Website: apple-inc
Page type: review-order
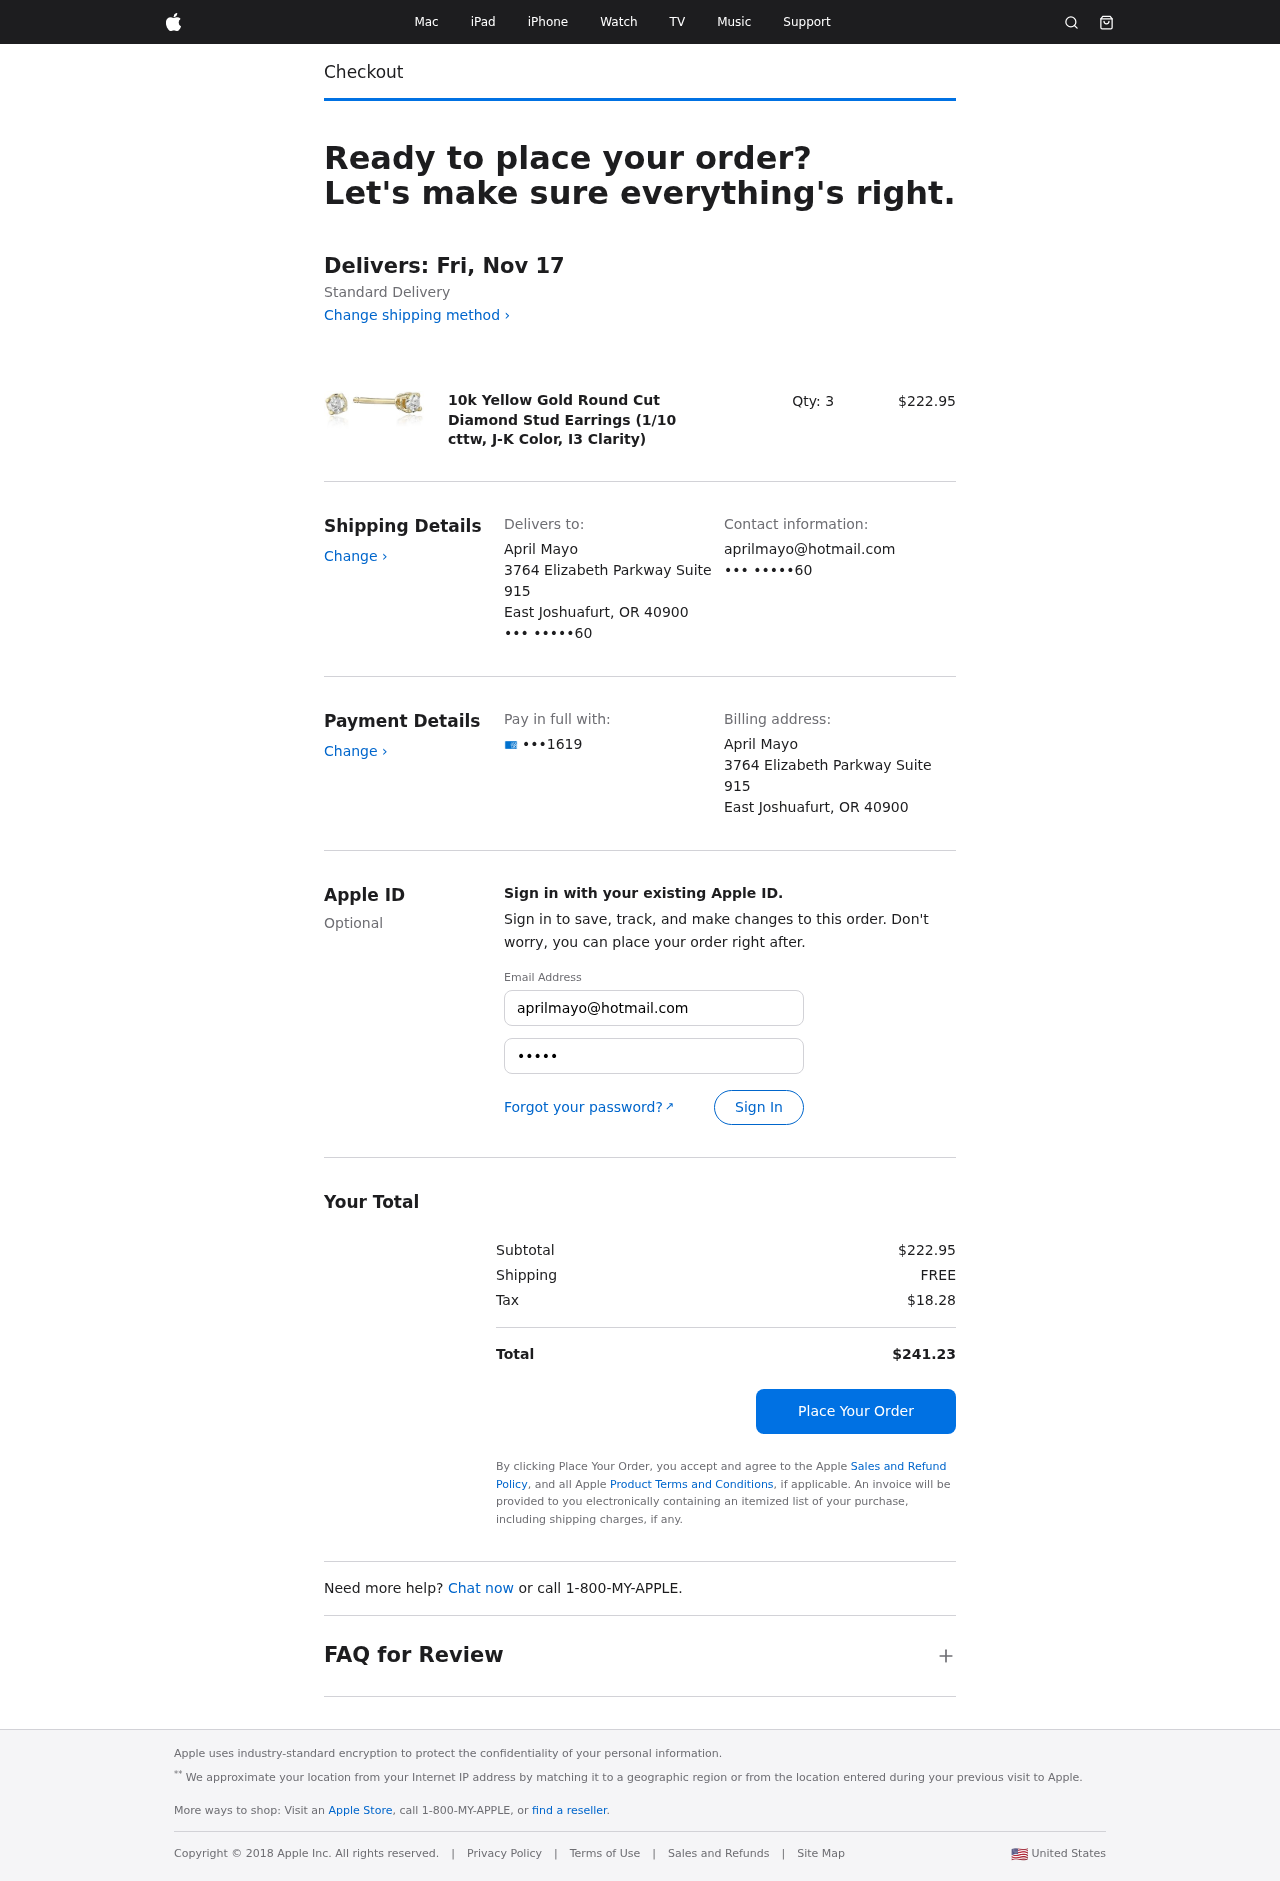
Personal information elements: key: PII_CARD_LAST4
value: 1619
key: PII_CITY_STATE_ZIP
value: East Joshuafurt, OR 40900
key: PII_EMAIL3
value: aprilmayo@hotmail.com
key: PII_FULLNAME
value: April Mayo
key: PII_PHONE_SUFFIX
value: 60
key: PII_STREET
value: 3764 Elizabeth Parkway Suite 915
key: PII_EMAIL2
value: aprilmayo@hotmail.com
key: PII_PHONE_SUFFIX2
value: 60
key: PII_FULLNAME2
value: April Mayo
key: PII_STREET2
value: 3764 Elizabeth Parkway Suite 915
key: PII_CITY_STATE_ZIP2
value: East Joshuafurt, OR 40900
Product elements: key: PRODUCT1_NAME
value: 10k Yellow Gold Round Cut Diamond Stud Earrings (1/10 cttw, J-K Color, I3 Clarity)
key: PRODUCT1_PRICE
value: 222.95
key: PRODUCT1_QUANTITY
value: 3
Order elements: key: ORDER_DELIVERY_DATE
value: Delivers: Fri, Nov 17
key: ORDER_SUBTOTAL
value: $222.95
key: ORDER_SHIPPING_COST
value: FREE
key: ORDER_TAX
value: $18.28
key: ORDER_TOTAL
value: $241.23